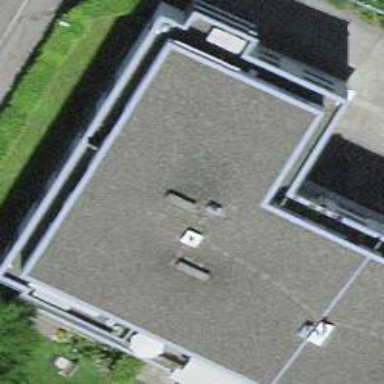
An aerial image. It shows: Flat-roofed residential building.